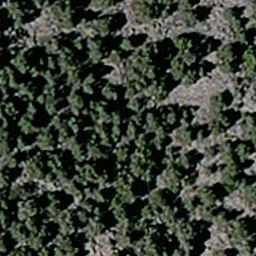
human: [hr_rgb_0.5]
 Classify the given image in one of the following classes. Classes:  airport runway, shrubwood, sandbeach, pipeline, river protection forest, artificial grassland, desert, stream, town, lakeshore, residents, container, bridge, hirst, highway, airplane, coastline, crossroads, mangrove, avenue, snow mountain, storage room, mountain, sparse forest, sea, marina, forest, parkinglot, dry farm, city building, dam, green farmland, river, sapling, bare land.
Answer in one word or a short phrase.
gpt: sparse forest